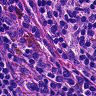
Metastatic tissue present: no